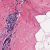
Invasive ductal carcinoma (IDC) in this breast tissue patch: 0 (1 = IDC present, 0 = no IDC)